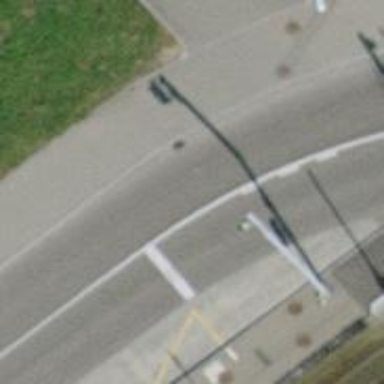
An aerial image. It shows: Road with traffic signals.